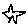
Label: star